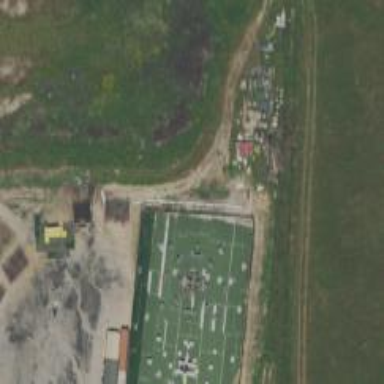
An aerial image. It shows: Paintball pitch for sport and leisure land.